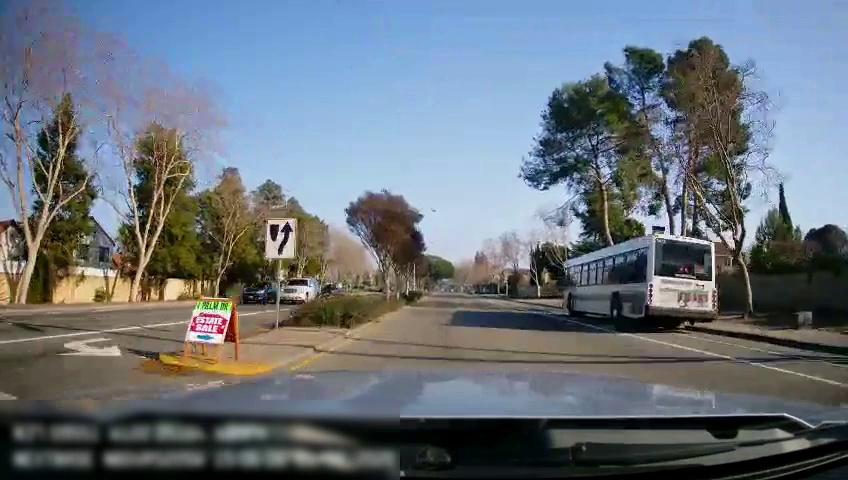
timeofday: Day
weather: Sunny
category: Drivable Space
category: Drivable Space
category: Vehicles | Bus
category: Vehicles | Car
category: Vehicles | Car
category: Vehicles | SUV
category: Lanes | Opposite Lane
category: Lanes | Current Lane
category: Lanes | Alternate Lane
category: Traffic | Signs